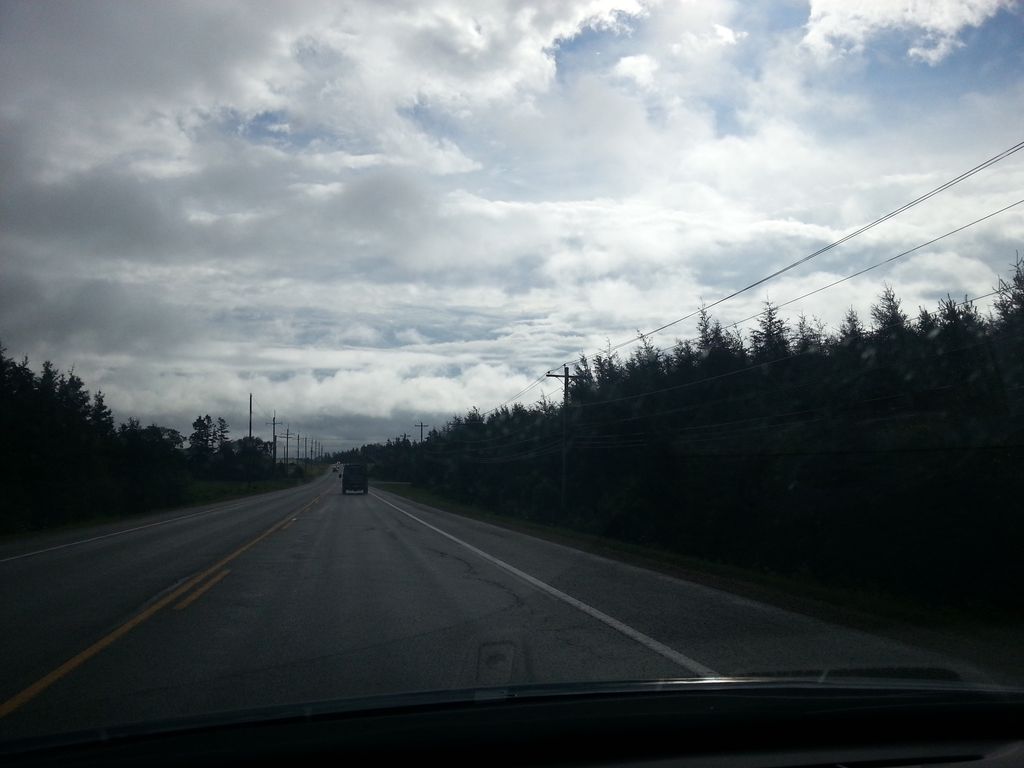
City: charlottetown